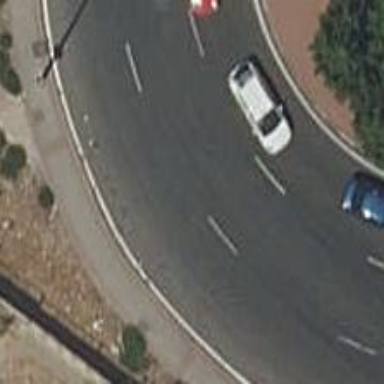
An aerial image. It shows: Primary highway intersecting roundabout.